Field crop: maize
Growth stage: 1
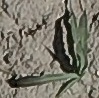
Species: sorghum